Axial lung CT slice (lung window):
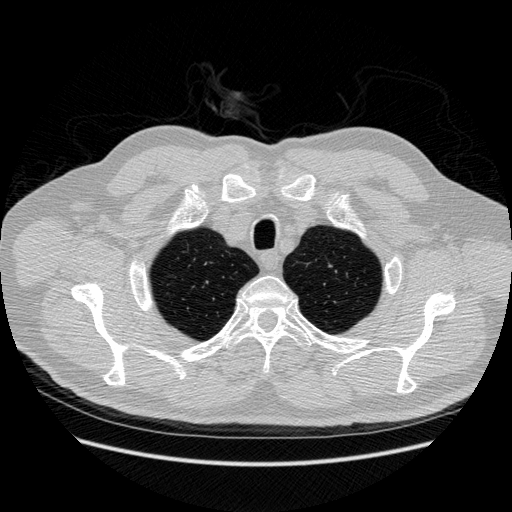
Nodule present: no